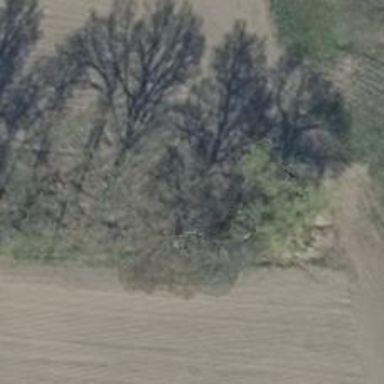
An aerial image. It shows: Row of deciduous broadleaved trees.